Question: In my app I'm trying to add a UITextField on a accessoryView. It should work as follow:
1. I press on a UITextField in the user interface of app
2. The keyboard pop up and cover my UITextField on the user interface
3. To edit text I wanted to show a UITextField in an accessoryView just above the keyboard
I looked on the web but I found only stuff to add button on an accessoryView, I hope you can help me to find a solution to add an UITextField on an accessoryView.
Thank you
This is what I mean:

I hope you understand better my question, I'm not looking for a solution that should user scroll view or something, I don't want to change the interface of my app...
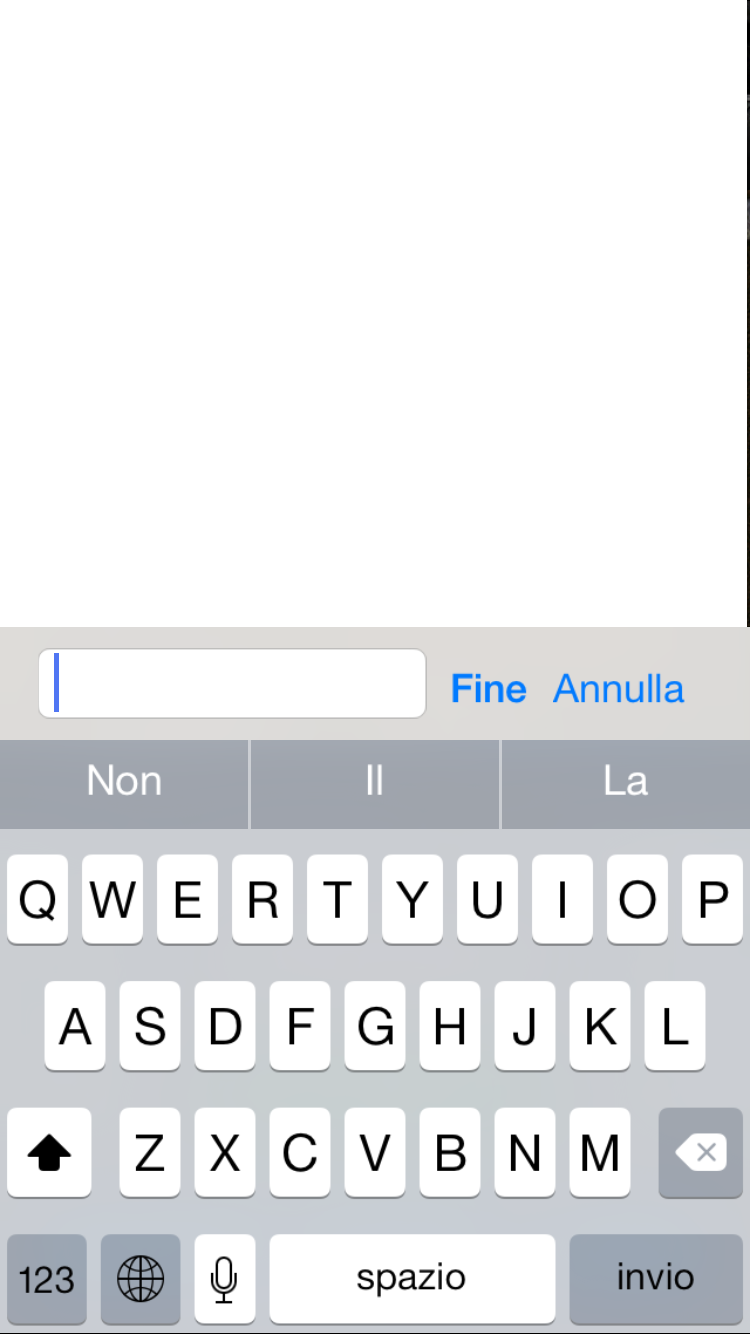
Answer: in .h
'''
UIView *customtoolbar;
'''
in .m At viewdidload add thi code
'''
customtoolbar=[[UIView alloc]initWithFrame:CGRectMake(0, self.view.frame.size.height+50, 320, 50)];'
'''
after this add this methods
'''
-(BOOL)textFieldShouldReturn:(UITextField *)textField{
[self pressdone];
return YES;
}
-(BOOL)textFieldShouldBeginEditing:(UITextField *)textField{
//216 is keyboard default height in portrait(162 in landscape)
[UIView animateWithDuration:0.7 animations:^{
[self addtoolbar:CGRectMake(0, self.view.frame.size.height-216-50, 320, 50)];
}];
return YES;
}
-(UIView *)addtoolbar:(CGRect )frame{
customtoolbar.frame=frame;
customtoolbar.backgroundColor=[UIColor darkGrayColor];
//give new frame to your textfield
txtfld.frame=CGRectMake(5,10, 220, 30);
[customtoolbar addSubview:txtfld];
UIButton *done=[UIButton buttonWithType:UIButtonTypeCustom];
done.frame=CGRectMake(235,10, 60, 30);
[done setTitleColor:[UIColor whiteColor] forState:UIControlStateNormal];
[done setTitle:@"Done" forState:UIControlStateNormal];
[done addTarget:self action:@selector(pressdone) forControlEvents:UIControlEventTouchUpInside];
[customtoolbar addSubview:done];
[self.view addSubview:customtoolbar];
return customtoolbar;
}
-(void)pressdone{
[self addtoolbar:CGRectMake(0, self.view.frame.size.height+50, 320, 50)];
//set there orignal frame of your textfield
txtfld.frame=CGRectMake(95, 170, 123, 37);
[self.view addSubview:txtfld];
[txtfld resignFirstResponder];
}
'''